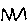
Label: zigzag